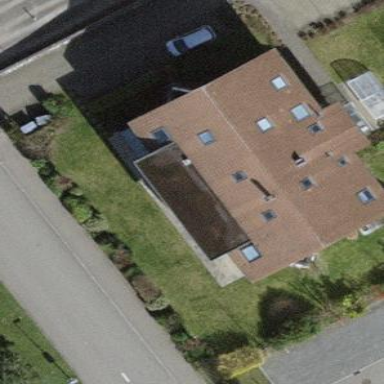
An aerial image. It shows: Detached building.